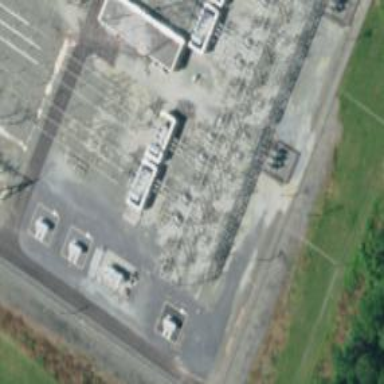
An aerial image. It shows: Switch for power supply.